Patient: sex M, age 59
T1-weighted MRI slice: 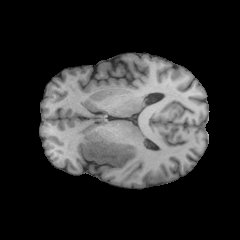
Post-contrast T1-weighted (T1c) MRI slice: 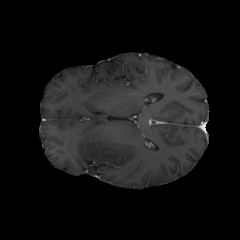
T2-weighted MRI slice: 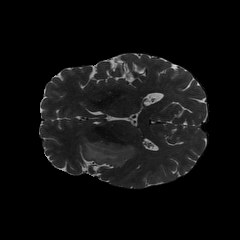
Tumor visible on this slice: yes
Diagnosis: Astrocytoma, IDH-wildtype
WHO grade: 3